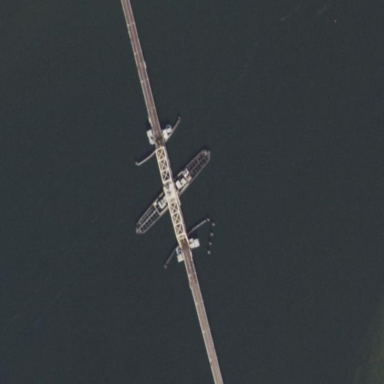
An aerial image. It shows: Man-made bridge.